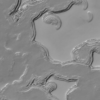
Label: not_dusty